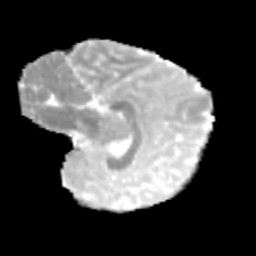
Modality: MD
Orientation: sagittal
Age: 9
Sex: female
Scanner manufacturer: siemens
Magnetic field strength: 3 T
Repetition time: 3.8 s
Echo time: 0.07 s